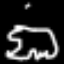
Label: frog